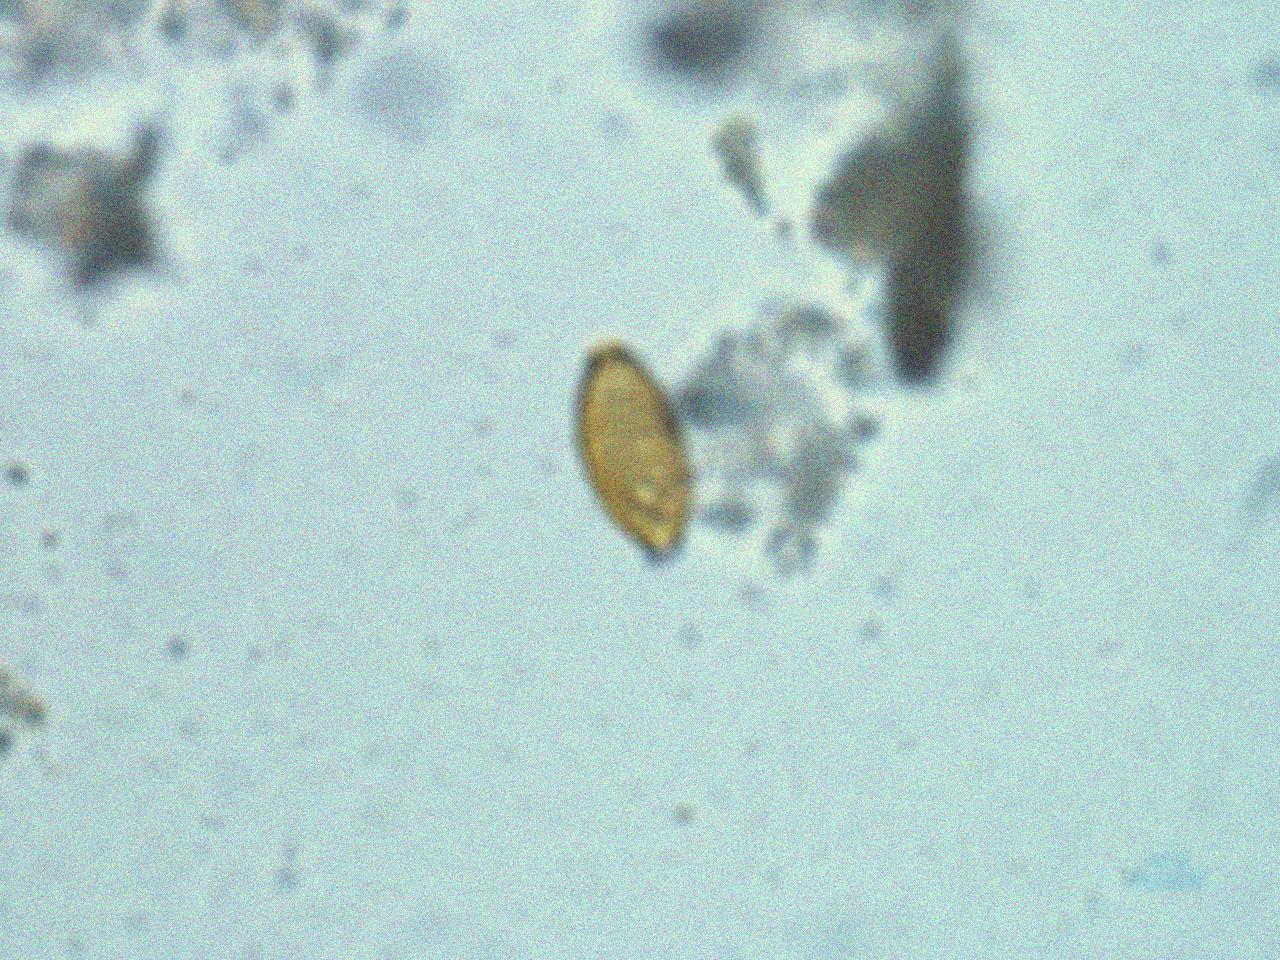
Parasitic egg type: Trichuris trichiura